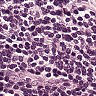
Metastatic tissue present: no